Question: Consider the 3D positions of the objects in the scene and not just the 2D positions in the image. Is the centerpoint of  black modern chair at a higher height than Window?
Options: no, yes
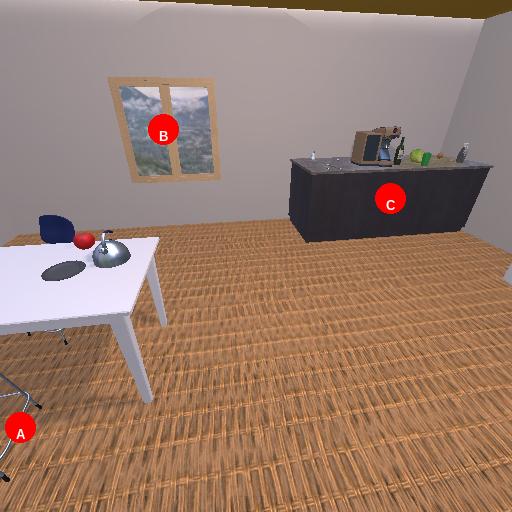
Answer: no